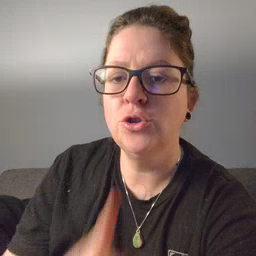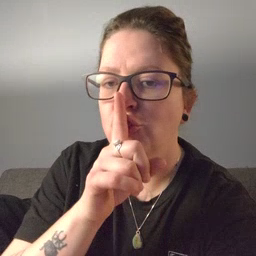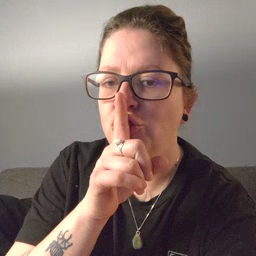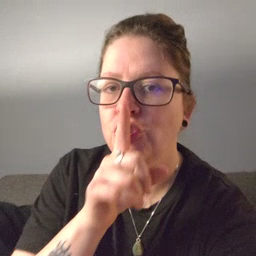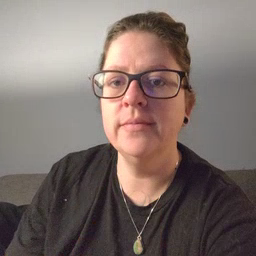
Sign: shhh